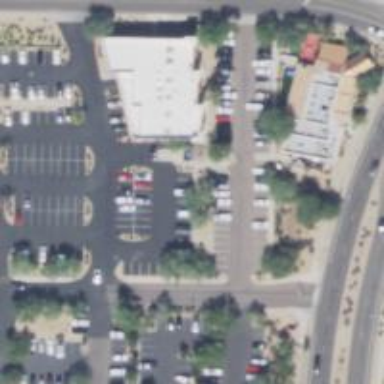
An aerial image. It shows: Car rental service.